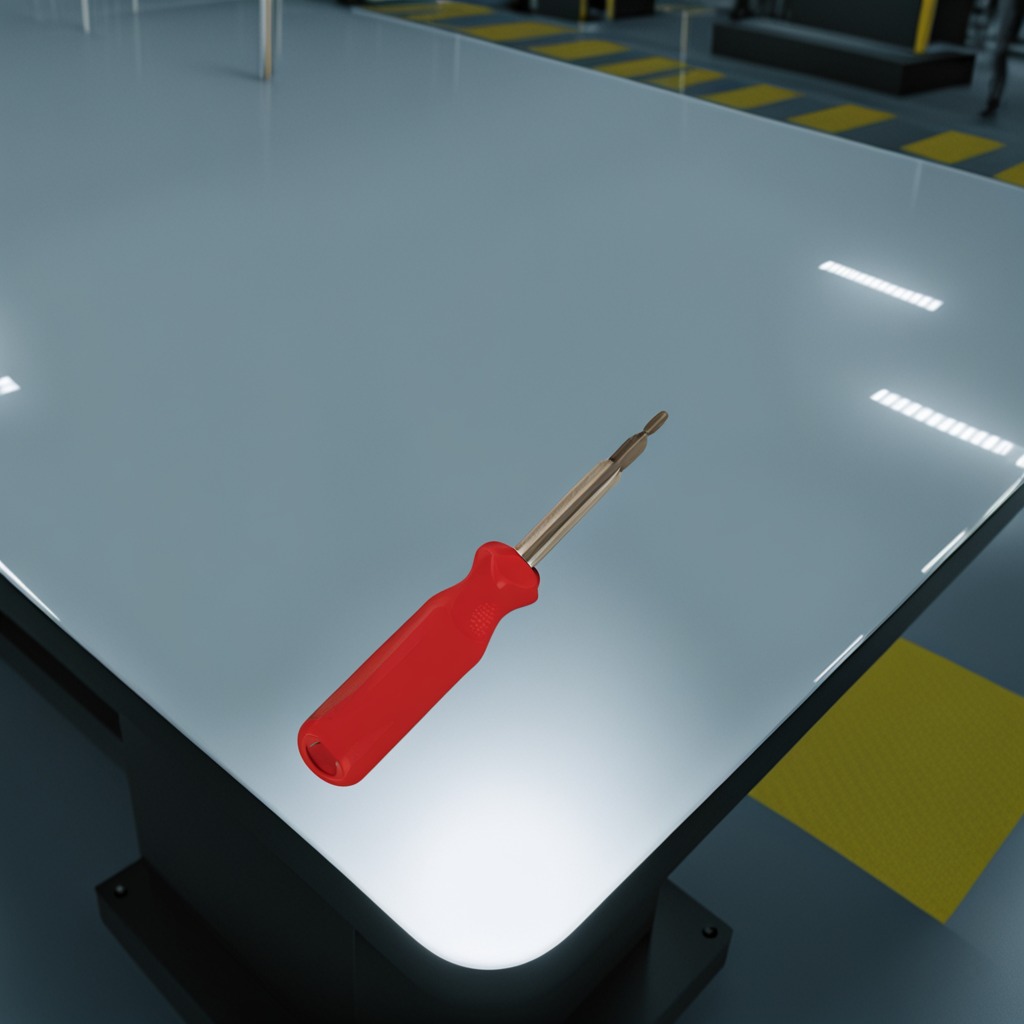
A screwdriver is lying on a high-gloss table in a ship maintenance bay industrial lighting.